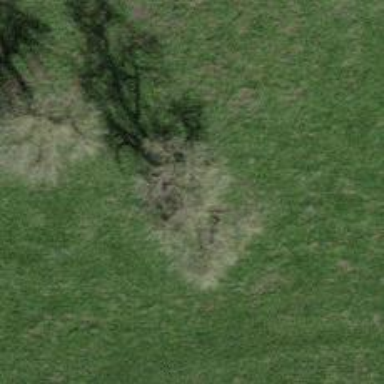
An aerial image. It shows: Single tag "natural: tree."